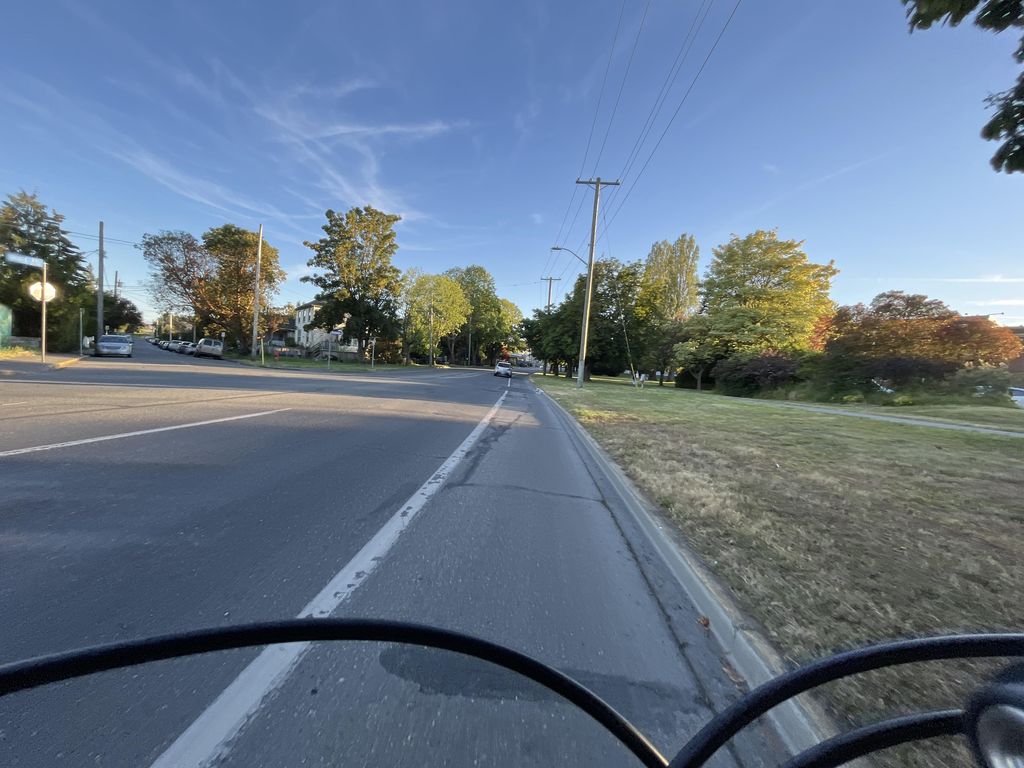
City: victoria